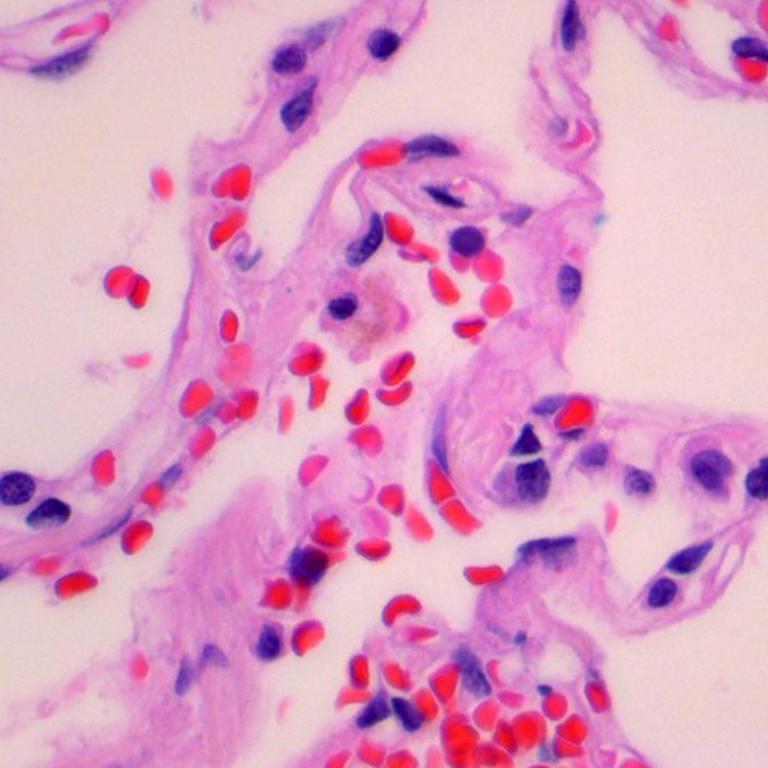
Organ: lung
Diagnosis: benign